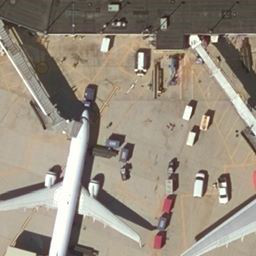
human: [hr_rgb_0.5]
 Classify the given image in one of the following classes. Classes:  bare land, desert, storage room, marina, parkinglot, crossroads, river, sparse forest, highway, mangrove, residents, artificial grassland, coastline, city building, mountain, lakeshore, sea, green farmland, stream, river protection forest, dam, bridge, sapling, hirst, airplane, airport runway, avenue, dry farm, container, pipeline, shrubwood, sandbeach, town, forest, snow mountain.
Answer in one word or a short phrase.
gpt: airplane